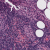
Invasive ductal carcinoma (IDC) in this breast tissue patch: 0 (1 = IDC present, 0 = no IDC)